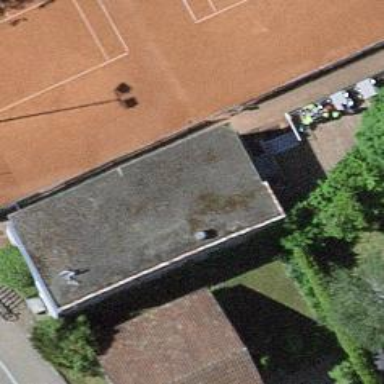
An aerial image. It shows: Tennis court.